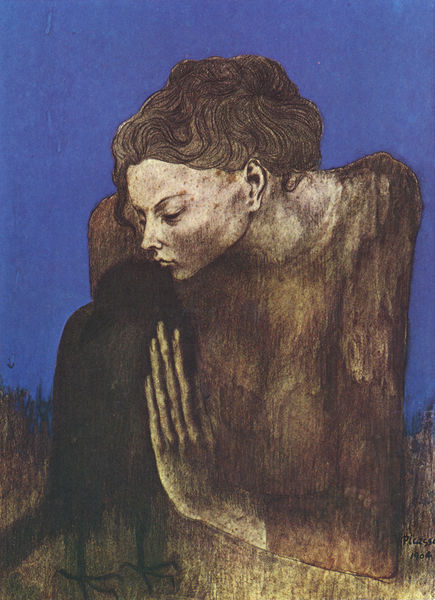
Titel: Die Frau mit dem Raben (Erste Fassung)
Künstler: Pablo Ruiz Picasso
Standort: Paris
Institution: (Privatsammlung)
Schlagwörter: blau, dunkel, hand, kopf, vogel, mädchen, braun, finger, frau, frisur, haar, hintergrund, holz, kleid, mund, nacht, nase, ohr, profil, schwarz, dame, gras, flächig, symbolismus, federn, gefieder, gesicht, lang, hals, hände, porträt, dämmerung, vogle, schlank, boden, dunkelheit, haare, lippen, locken, schultern, beine, dutt, kuss, küssen, ruhe, linien, füsse, nacken, melancholie, ellenbogen, klimt, dünn, knochig, munch, leinwand, krallen, streicheln, senkrecht, picasso, struktur, holztafel, rabe, orh, hexe, proportionen, jugendtil, senkrechte, länglich, statisch, krähe, blaue periode, pablo picasso, eingezogener kopf, frau streichelt raben, große hand, lange finger, libkosung, streichelt